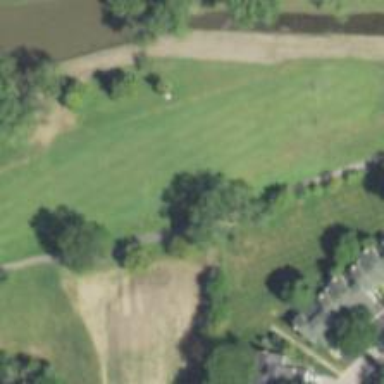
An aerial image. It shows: Rough grassy area used for golf.